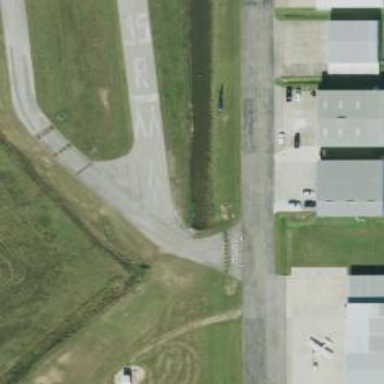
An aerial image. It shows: View of taxiway at the airport.